Interaction volume radius: 5 \u00c5
Interaction volume height: 15 \u00c5
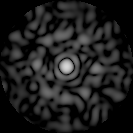
Disorder parameter: 0.8658